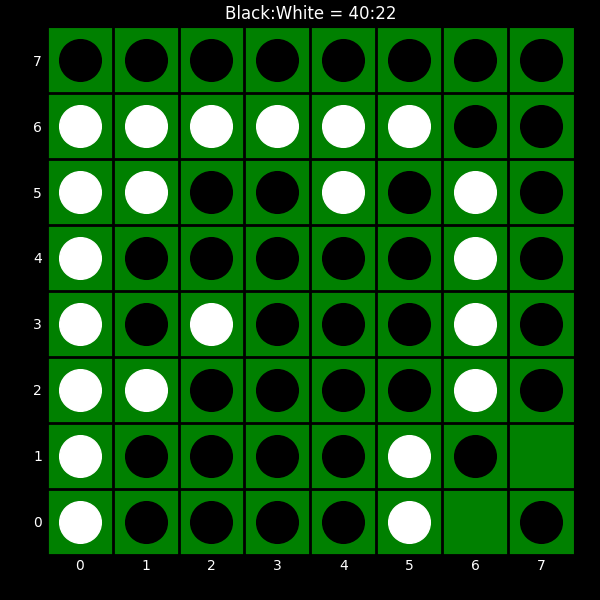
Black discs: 40
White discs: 22